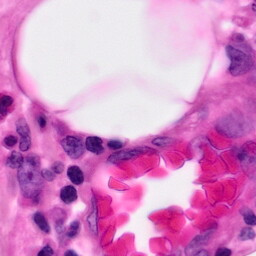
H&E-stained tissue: Pancreatic